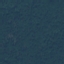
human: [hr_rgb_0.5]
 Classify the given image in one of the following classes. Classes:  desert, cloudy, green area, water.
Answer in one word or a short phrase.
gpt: green area